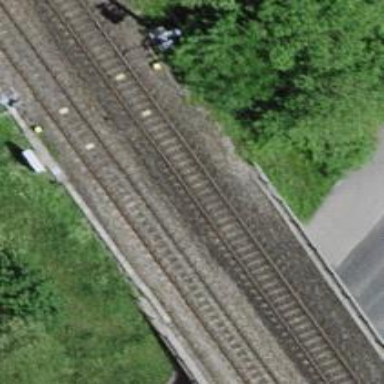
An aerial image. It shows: Single railway track with electrification through contact line.